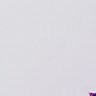
Metastatic tissue present: no